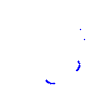
Particle: kaon